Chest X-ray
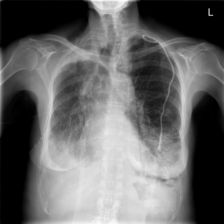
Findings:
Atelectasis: positive
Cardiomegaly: negative
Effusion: positive
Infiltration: negative
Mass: negative
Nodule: negative
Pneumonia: positive
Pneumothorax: positive
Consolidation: negative
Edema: negative
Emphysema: negative
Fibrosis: negative
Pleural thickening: negative
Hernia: negative